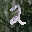
Label: 2